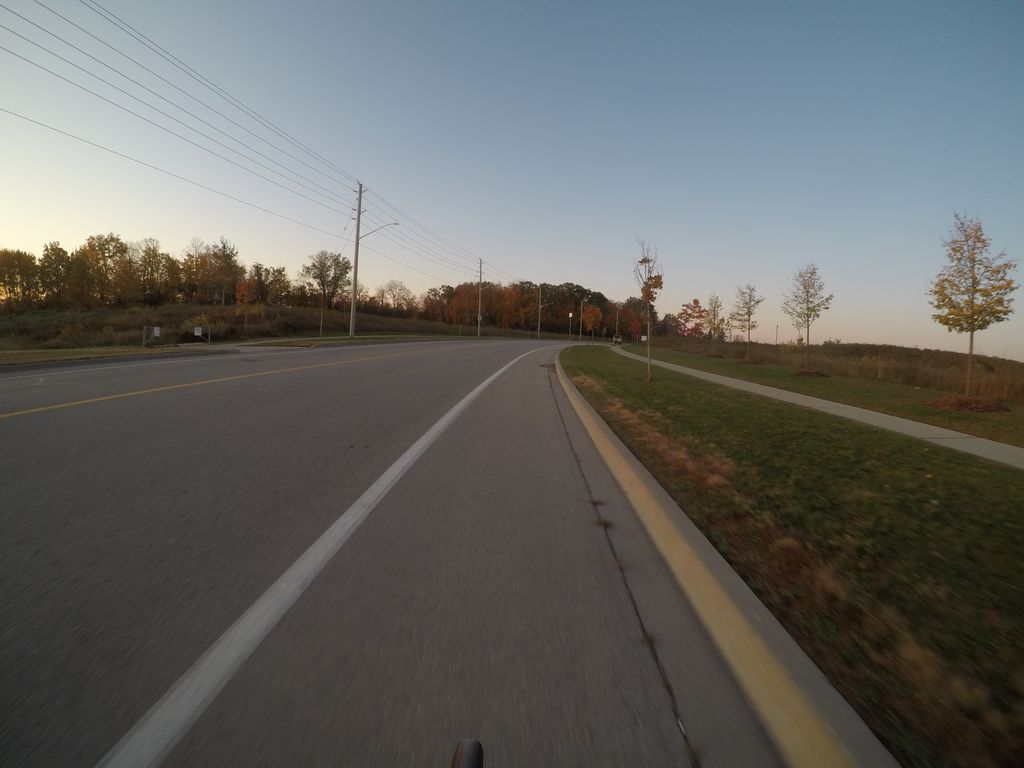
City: kitchener-waterloo